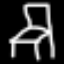
Label: chair